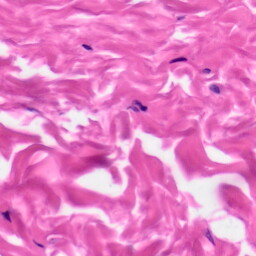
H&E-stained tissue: Skin